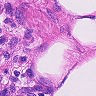
Metastatic tissue present: yes